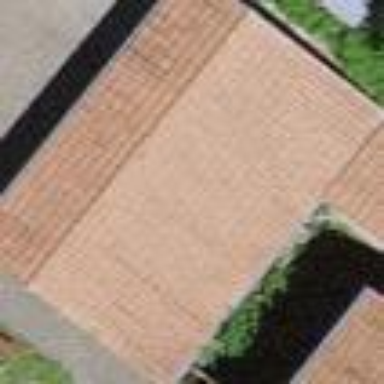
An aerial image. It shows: Garage.